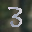
Label: 3